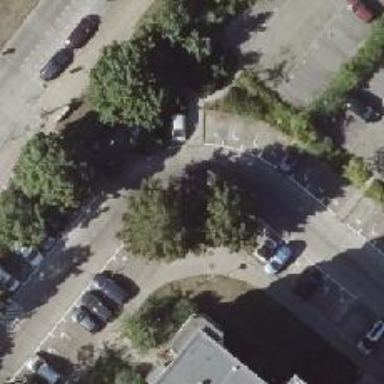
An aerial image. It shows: Concrete sidewalk that functions as footway.